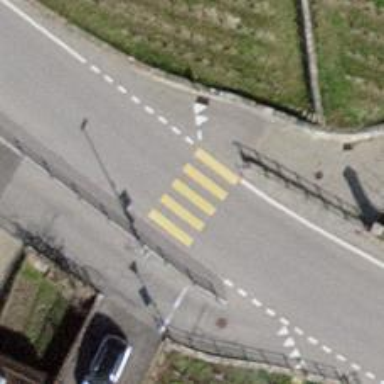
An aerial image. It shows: Marked zebra crossing on the road.